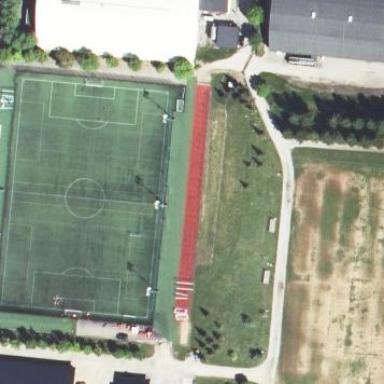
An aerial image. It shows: Artificial turf soccer pitch for leisure land.